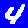
Digit: 4